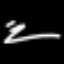
Label: squiggle